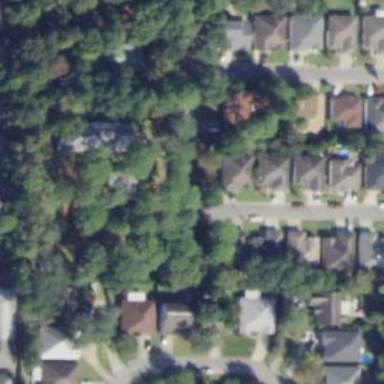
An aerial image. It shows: Single-family residential area.